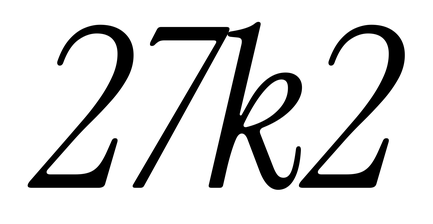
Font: InstrumentSerif-Italic